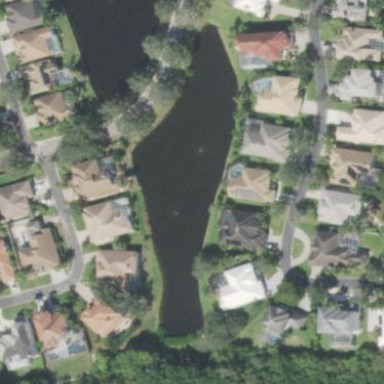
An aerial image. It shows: Pond surrounded by natural water.